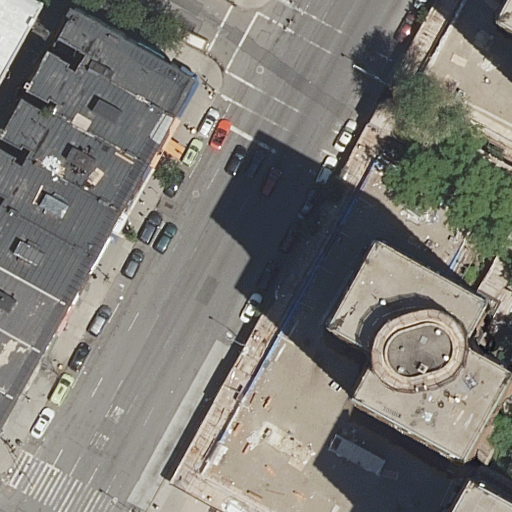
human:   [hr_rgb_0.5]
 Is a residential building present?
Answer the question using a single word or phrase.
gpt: yes

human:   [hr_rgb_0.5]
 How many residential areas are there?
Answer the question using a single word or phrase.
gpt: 1

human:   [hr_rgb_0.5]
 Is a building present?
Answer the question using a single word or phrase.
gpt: yes

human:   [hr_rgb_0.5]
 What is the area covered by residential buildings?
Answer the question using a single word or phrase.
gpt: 4273m2

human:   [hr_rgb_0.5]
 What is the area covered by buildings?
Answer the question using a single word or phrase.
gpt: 4273m2

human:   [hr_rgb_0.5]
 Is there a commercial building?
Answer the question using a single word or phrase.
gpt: no

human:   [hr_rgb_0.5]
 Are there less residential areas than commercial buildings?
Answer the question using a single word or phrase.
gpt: no

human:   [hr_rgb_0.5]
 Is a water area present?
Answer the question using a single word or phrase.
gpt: no

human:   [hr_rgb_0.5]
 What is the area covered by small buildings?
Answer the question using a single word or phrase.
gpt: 195m2

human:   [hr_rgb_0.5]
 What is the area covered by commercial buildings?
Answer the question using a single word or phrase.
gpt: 0m2

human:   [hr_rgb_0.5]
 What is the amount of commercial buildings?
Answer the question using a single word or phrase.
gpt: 0

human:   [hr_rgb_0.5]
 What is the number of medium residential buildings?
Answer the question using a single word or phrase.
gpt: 7

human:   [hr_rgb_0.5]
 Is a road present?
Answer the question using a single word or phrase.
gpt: yes

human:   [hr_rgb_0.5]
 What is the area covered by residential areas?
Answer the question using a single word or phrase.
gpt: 56m2

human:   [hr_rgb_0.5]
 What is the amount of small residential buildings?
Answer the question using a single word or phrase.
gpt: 4

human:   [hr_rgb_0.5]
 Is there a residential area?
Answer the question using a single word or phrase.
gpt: yes

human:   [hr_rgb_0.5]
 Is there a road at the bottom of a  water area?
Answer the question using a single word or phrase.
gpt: no

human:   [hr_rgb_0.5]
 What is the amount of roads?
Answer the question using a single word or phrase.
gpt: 7

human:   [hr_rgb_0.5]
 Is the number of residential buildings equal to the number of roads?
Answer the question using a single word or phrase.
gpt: no

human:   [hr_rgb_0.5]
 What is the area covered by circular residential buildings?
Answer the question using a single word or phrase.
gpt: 0m2

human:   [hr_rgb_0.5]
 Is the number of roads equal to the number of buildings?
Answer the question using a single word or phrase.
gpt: no

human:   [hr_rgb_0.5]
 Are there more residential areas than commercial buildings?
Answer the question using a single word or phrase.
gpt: yes

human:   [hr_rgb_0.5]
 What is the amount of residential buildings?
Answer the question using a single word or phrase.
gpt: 12

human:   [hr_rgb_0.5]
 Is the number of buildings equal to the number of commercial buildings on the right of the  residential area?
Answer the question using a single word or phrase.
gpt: no

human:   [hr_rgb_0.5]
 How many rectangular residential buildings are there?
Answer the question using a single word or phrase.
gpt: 4

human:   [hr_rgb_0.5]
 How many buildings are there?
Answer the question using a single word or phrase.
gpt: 12

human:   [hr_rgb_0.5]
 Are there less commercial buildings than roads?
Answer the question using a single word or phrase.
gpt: yes

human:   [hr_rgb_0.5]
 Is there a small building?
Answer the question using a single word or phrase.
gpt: yes

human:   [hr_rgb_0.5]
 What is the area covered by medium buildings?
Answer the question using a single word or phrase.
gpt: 1600m2

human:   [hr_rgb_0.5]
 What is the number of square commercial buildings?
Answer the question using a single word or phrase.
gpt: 0

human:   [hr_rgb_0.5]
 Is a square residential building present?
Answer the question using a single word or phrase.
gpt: no

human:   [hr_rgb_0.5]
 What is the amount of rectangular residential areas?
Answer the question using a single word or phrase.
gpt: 1

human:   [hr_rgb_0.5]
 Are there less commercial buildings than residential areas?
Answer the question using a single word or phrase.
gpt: yes

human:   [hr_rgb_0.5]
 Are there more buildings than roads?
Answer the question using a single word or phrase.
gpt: yes

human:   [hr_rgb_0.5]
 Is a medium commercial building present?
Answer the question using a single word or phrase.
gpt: no

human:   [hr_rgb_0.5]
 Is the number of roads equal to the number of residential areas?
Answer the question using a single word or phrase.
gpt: no

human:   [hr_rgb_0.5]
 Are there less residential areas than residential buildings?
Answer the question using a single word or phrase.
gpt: yes

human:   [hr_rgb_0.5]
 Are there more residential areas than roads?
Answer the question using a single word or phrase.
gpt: no

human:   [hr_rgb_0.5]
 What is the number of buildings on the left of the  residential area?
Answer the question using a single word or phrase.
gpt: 9

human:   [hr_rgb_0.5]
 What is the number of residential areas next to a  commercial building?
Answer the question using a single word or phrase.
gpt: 0

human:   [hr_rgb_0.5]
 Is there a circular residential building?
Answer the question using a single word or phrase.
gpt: no

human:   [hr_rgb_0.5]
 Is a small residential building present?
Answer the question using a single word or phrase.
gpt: yes

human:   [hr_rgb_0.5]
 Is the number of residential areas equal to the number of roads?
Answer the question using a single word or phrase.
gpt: no

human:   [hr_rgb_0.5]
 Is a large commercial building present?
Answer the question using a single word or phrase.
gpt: no

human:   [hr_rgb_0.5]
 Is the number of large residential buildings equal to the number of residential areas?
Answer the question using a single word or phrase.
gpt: yes

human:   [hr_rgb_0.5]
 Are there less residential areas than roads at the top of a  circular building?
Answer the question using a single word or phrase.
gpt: no

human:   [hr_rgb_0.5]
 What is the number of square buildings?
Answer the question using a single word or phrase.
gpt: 0

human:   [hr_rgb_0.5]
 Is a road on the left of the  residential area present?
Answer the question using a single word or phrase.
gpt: yes

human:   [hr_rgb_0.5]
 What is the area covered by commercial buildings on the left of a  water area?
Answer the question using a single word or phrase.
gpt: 0m2

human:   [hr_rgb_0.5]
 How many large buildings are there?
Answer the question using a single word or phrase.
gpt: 1

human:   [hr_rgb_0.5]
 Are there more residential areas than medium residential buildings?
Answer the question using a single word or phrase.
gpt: no

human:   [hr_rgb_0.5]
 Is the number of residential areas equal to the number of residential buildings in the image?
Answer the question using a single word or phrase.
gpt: no

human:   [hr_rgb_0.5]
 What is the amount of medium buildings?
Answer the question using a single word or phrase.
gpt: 7

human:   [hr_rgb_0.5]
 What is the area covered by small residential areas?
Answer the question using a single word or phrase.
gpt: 56m2

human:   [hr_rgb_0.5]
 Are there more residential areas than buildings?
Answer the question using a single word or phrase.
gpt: no

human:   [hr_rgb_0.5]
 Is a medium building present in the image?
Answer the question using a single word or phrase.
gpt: yes

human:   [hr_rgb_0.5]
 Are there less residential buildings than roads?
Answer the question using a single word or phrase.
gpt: no

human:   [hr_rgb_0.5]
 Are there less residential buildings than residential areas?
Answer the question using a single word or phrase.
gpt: no

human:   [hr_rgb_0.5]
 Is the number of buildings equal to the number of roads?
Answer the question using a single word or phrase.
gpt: no

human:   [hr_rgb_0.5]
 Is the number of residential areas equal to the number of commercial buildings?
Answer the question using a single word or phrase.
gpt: no

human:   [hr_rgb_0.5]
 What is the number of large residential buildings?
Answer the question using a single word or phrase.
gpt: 1

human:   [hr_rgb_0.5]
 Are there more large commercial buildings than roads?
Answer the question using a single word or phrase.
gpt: no

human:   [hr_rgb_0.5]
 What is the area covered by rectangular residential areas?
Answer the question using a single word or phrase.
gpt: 56m2

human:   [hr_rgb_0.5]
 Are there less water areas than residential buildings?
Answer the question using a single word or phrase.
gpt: yes